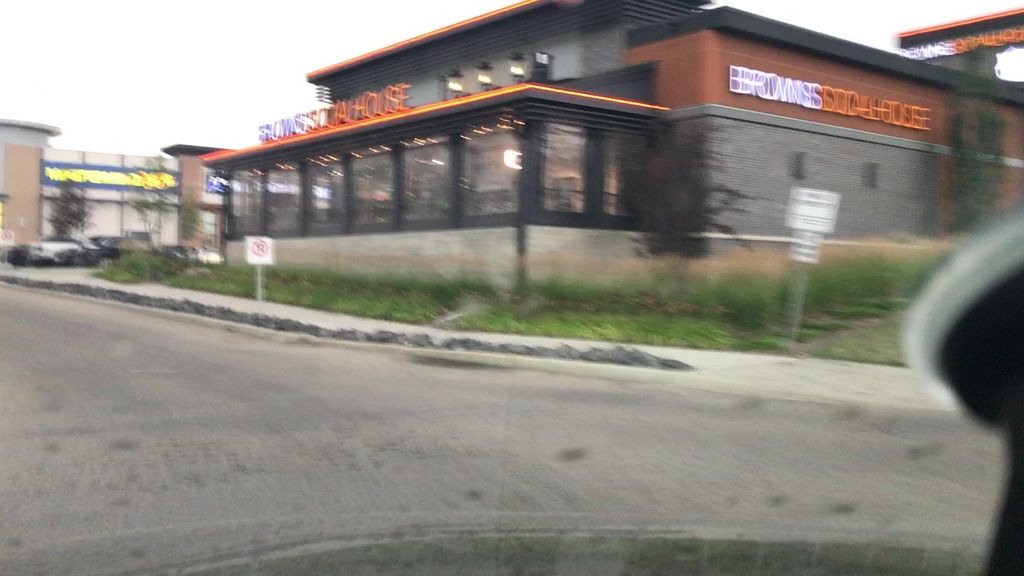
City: edmonton